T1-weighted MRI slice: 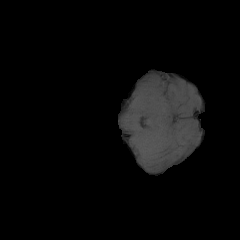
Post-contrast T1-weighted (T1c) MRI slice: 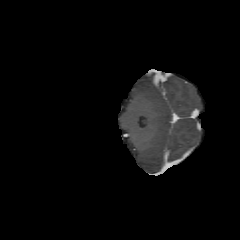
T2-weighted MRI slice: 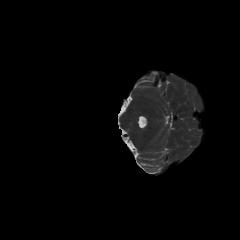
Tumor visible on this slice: yes